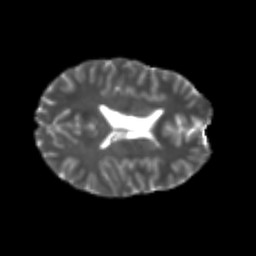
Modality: T2w
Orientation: axial
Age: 22
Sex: male
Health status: healthy
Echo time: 0.074 s